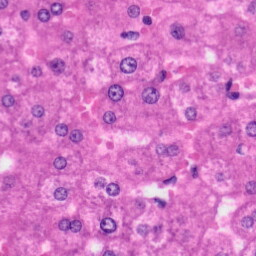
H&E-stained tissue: Liver